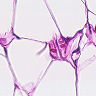
Metastatic tissue present: no